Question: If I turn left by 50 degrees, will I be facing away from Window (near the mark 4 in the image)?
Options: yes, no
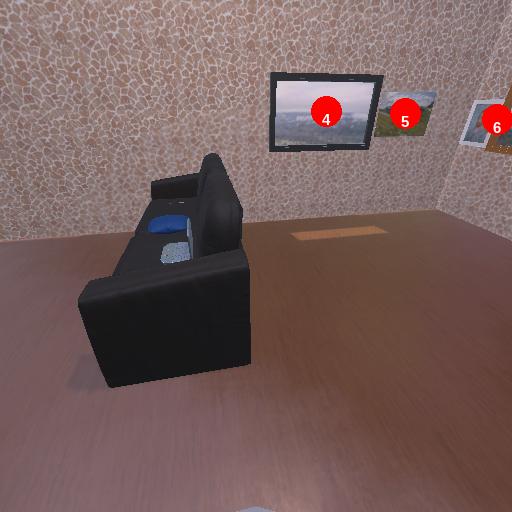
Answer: yes